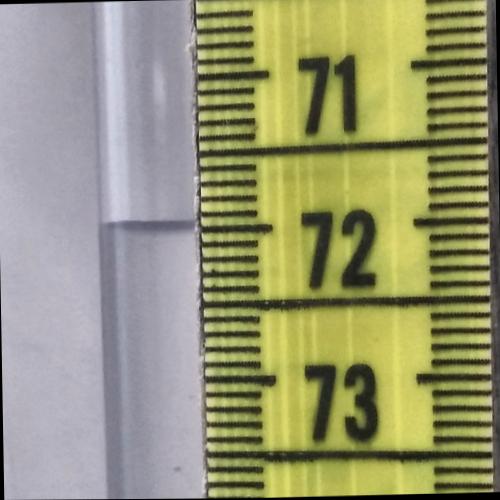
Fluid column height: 72.0 cm